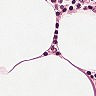
Metastatic tissue present: no